Field crop: maize
Growth stage: 1
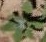
Species: chenopodium